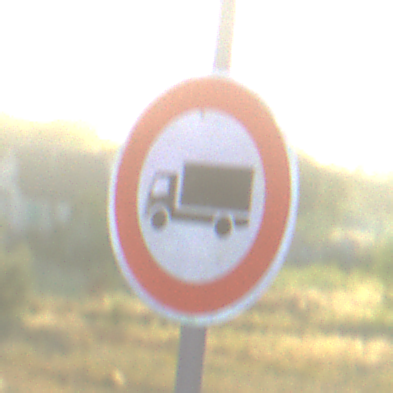
Verkehrszeichen: VerbotFuerKraftfahrzeugeUeberDreiKommaFuenfTonnen
Umgebung: Outdoor, RoadRail
Tageszeit: SunriseSunset
Wetter: Clear
Licht: Natural
Jahreszeit: NotSpecified
Kontrast: HighContrast